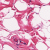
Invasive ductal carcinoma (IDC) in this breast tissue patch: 0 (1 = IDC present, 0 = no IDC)